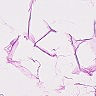
Metastatic tissue present: no